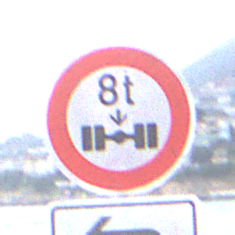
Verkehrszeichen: TatsaechlicheAchslast
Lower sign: RichtungsangabeDurchPfeile2
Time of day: SunriseSunset
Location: Outdoor (Beach)
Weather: Overcast
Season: NotSpecified
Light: Natural